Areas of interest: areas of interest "Industrial"
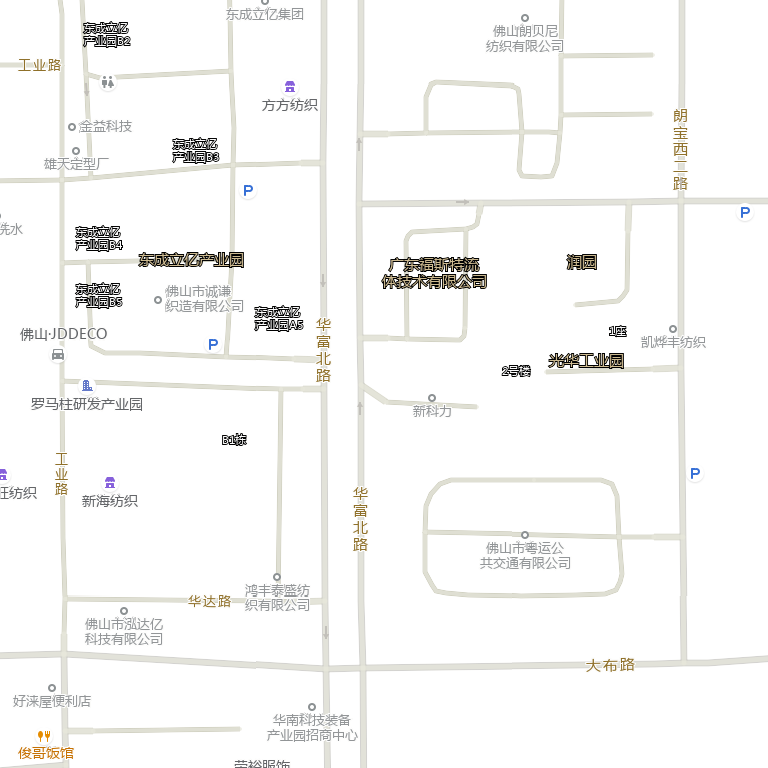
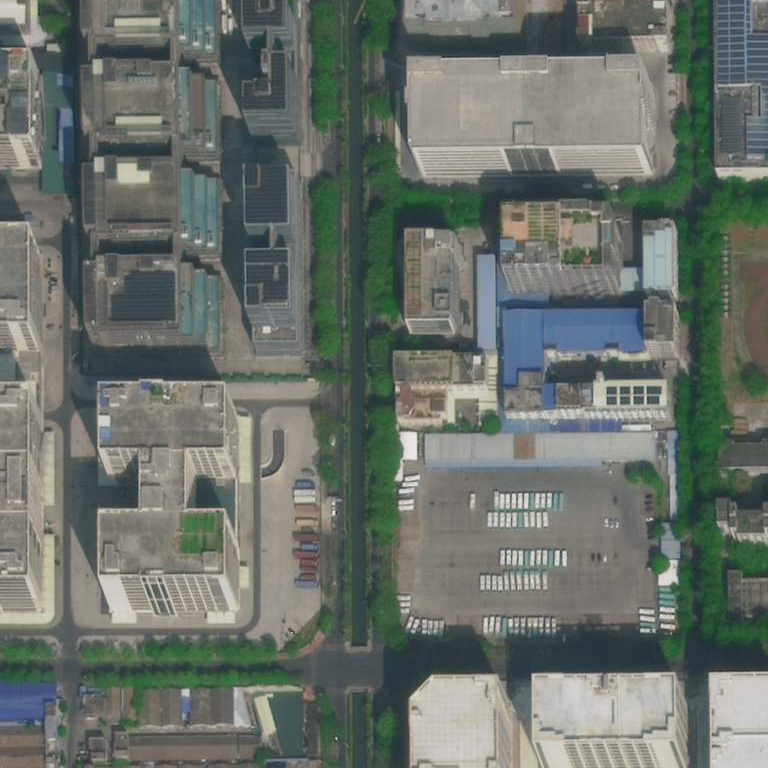